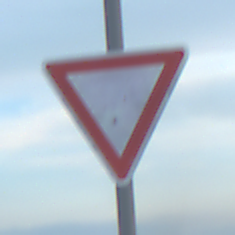
Verkehrszeichen: VorfahrtGewaehren
Umgebung: Outdoor, Beach
Tageszeit: SunriseSunset
Wetter: PartlyCloudy
Licht: Natural
Jahreszeit: NotSpecified
Kontrast: LowContrast